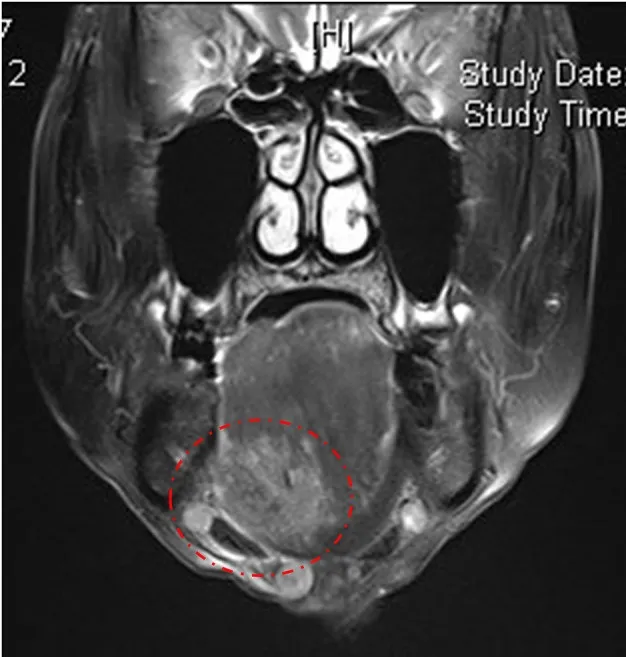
Pathological image in case 1. Hematoxylin and eosin staining of the biopsy specimen revealed tumor islands beneath the epithelium surface.
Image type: radiology (mri)